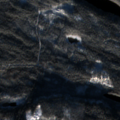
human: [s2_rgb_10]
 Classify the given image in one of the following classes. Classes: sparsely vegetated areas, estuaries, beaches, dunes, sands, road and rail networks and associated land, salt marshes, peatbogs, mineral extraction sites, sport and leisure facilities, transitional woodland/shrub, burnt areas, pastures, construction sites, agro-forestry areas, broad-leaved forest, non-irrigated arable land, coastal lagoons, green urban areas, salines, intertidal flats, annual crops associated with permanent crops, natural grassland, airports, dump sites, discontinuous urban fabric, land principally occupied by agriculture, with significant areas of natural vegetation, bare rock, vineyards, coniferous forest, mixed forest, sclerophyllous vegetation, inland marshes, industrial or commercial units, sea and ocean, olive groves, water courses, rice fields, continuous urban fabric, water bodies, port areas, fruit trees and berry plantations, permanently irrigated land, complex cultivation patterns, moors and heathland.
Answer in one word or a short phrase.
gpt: coniferous forest, mixed forest